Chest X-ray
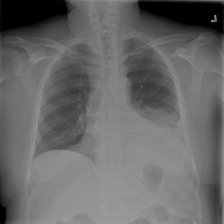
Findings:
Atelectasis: positive
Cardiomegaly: negative
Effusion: negative
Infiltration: negative
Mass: negative
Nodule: negative
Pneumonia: negative
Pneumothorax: negative
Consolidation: negative
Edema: negative
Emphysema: negative
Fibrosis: negative
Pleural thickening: negative
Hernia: negative